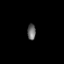
Tissue: prostate
Cell type: Myeloid cells
Senescence score: 0.2584
Nuclear area (px): 131
Mean DAPI intensity: 105.168